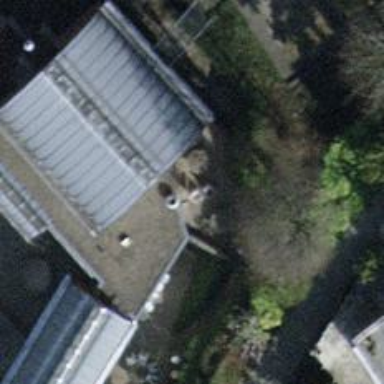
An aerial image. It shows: The building has flat roof oriented across. The roof is major part of the building.